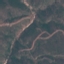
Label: HerbaceousVegetation